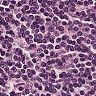
Metastatic tissue present: no